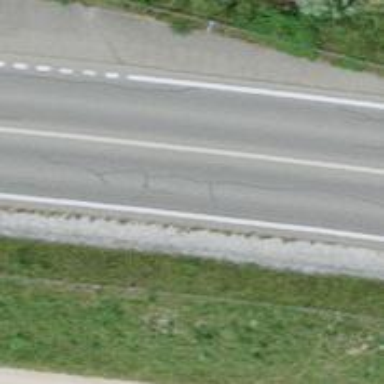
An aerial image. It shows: Trunk motorroad.